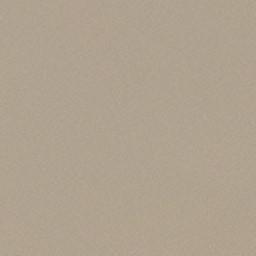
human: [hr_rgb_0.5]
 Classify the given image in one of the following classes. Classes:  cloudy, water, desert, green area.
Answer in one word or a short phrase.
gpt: desert